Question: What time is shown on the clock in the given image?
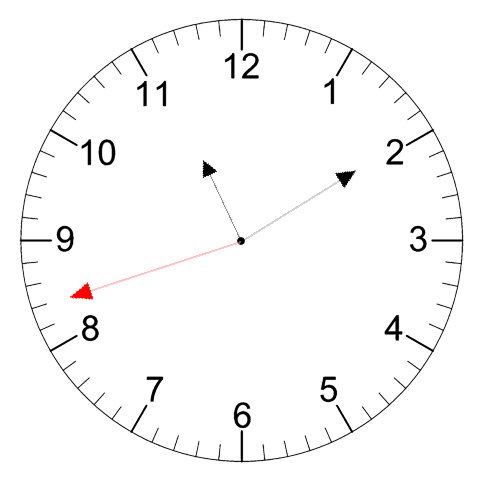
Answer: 11:09:42